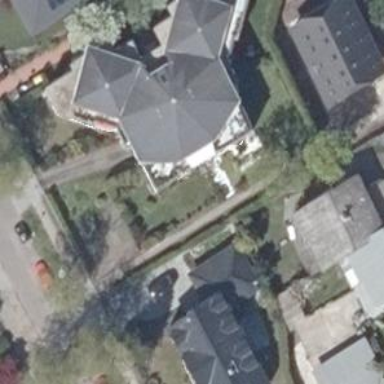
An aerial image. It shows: Semidetached house.